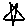
Label: star